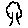
Label: tree